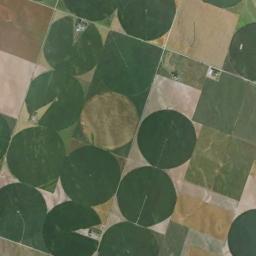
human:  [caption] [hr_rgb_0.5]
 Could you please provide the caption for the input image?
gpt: There are many round blue fields .

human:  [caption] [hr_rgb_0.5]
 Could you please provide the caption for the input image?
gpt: There are many green circle farmland and square farmland .

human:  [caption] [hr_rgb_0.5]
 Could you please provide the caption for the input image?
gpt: Several dark green circular or fan-shaped farmlands with different radians are surrounded by some square farmlands that grows other crops .

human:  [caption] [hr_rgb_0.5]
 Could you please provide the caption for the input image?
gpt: Dozens of neatly arranged circular farmlands mixed with green and earthy yellow, Including irregular circles, Mixed with rectangular farmland .

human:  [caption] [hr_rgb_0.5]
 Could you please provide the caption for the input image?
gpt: There are many circular farmlands of the same size distributed neatly .